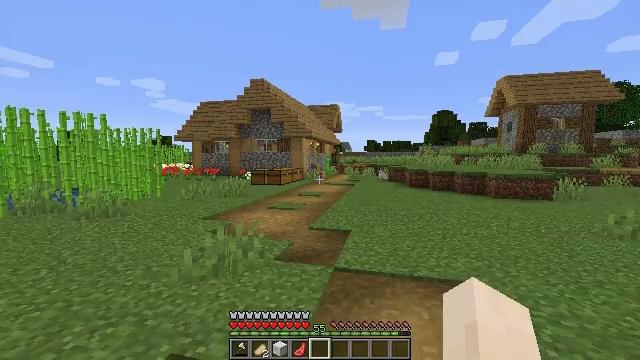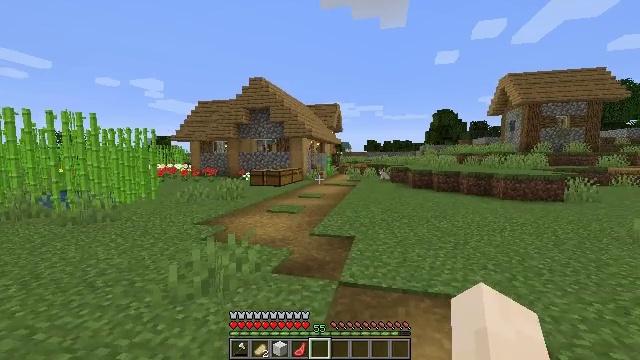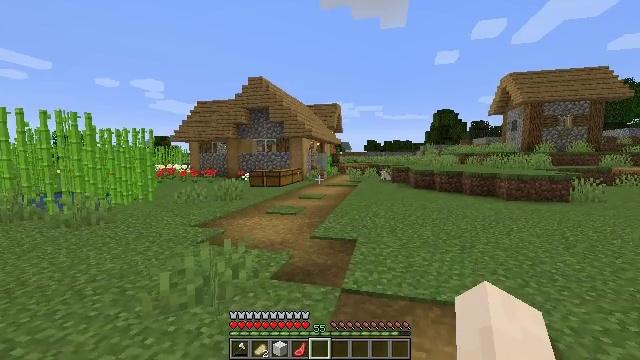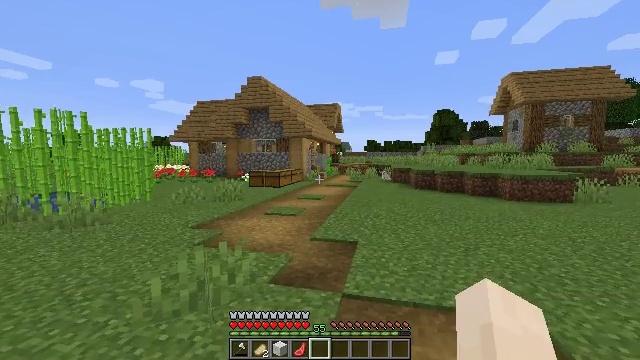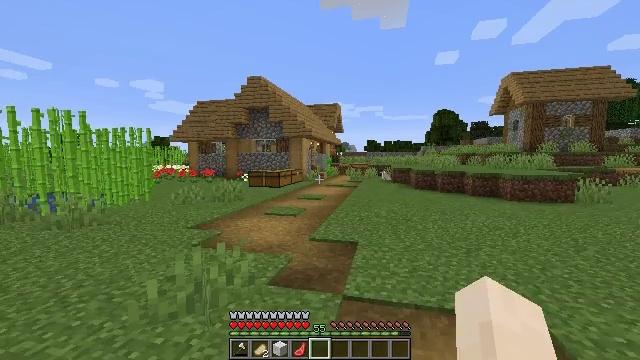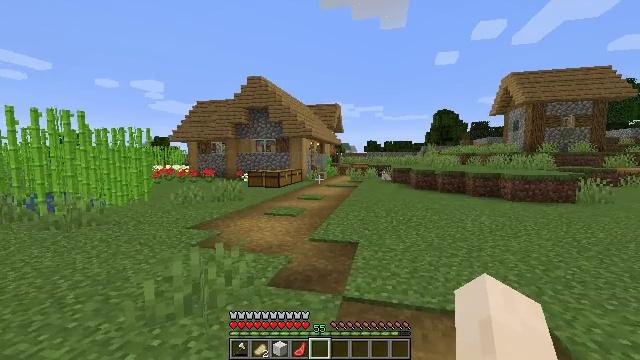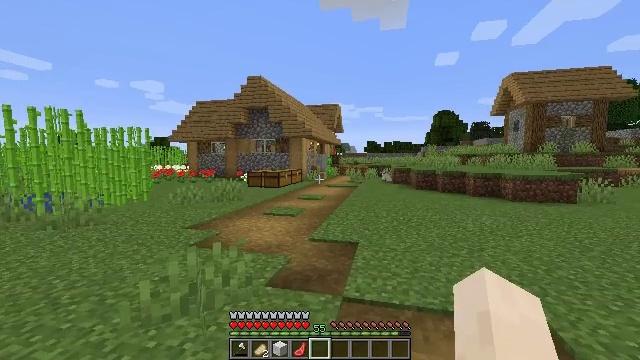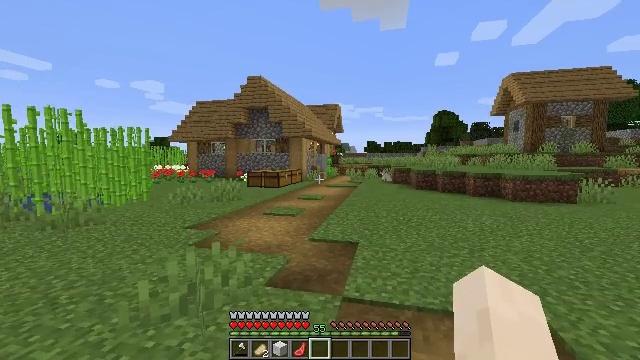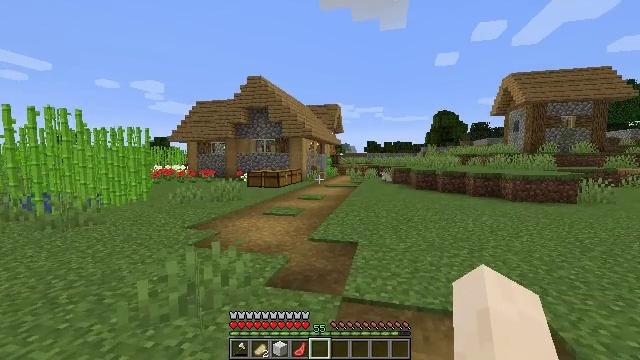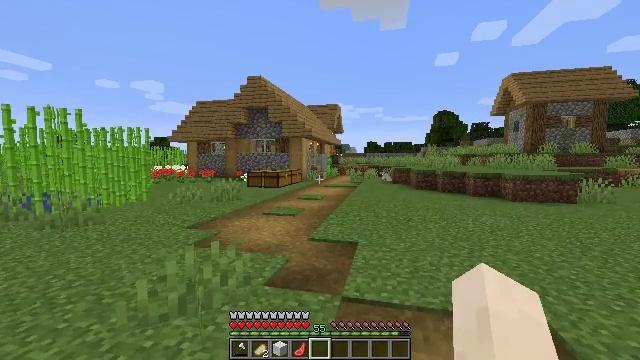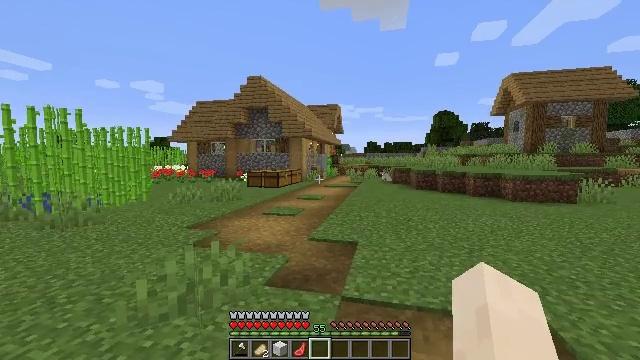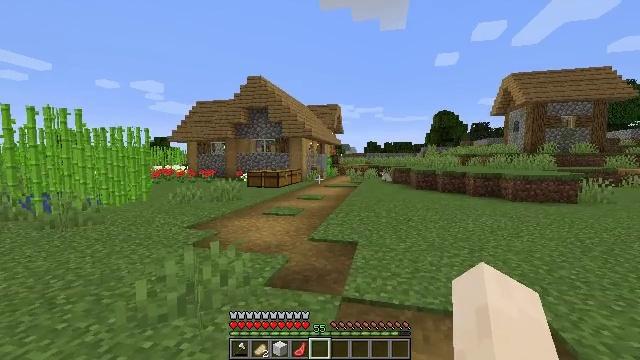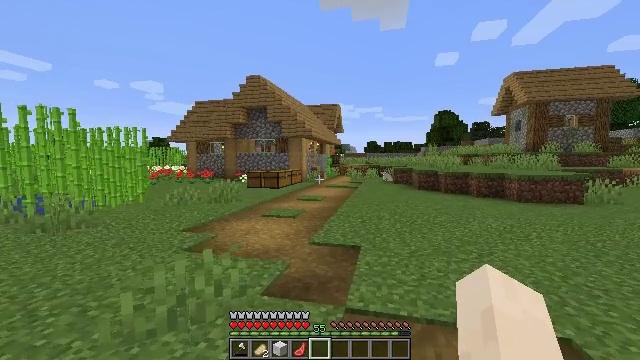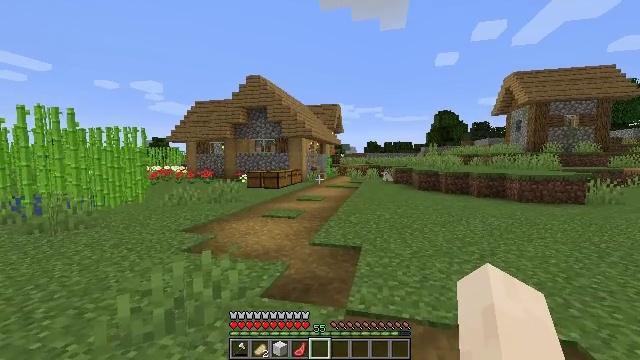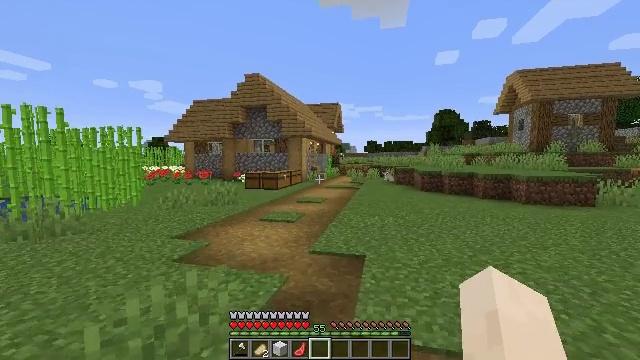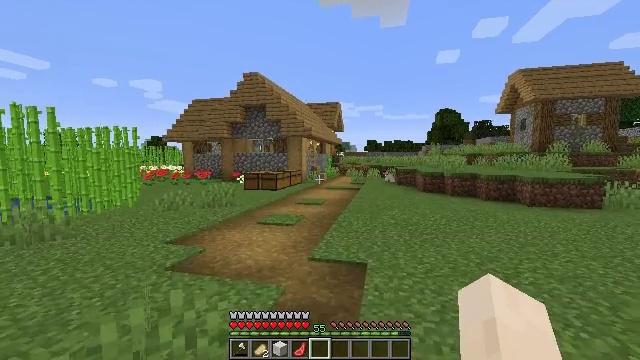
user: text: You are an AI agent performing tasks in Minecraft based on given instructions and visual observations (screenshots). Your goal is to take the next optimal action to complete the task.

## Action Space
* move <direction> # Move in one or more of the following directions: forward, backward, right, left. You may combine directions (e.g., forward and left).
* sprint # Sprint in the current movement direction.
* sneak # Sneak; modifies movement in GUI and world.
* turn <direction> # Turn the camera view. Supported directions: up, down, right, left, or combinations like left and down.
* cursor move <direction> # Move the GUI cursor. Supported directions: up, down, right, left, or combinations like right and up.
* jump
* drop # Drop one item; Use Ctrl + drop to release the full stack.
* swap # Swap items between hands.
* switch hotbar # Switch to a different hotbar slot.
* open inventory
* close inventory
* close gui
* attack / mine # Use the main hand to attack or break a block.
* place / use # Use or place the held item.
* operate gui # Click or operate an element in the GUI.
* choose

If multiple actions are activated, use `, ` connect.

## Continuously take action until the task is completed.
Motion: motion action
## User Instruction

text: Craft handy shears for collecting wool.
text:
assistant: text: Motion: move forward
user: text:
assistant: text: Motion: move forward
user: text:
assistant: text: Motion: no_op
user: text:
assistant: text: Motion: no_op
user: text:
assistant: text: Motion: no_op
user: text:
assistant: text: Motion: no_op
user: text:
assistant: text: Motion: no_op
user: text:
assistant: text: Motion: no_op
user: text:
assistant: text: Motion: no_op
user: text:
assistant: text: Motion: no_op
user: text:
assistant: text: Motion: move forward
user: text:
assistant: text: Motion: move forward
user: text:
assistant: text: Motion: move forward
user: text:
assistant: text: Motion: move forward
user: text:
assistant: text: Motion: move forward
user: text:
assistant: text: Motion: move forward
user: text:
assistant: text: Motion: move forward
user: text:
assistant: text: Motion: move forward
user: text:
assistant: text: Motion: move forward
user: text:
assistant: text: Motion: move forward
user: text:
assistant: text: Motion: move forward
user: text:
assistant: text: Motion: move forward
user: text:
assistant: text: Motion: move forward
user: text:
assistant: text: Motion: move forward
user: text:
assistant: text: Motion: move forward
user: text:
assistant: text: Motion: move forward
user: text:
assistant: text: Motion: move forward
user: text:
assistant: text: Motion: move forward
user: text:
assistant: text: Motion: move forward
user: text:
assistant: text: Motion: move forward